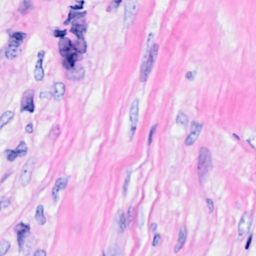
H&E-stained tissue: Breast